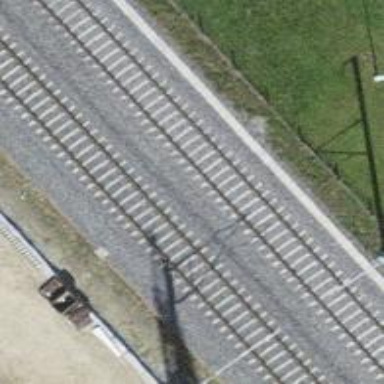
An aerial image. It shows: Single railway track with electrified contact line.